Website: home-depot
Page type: billing-address
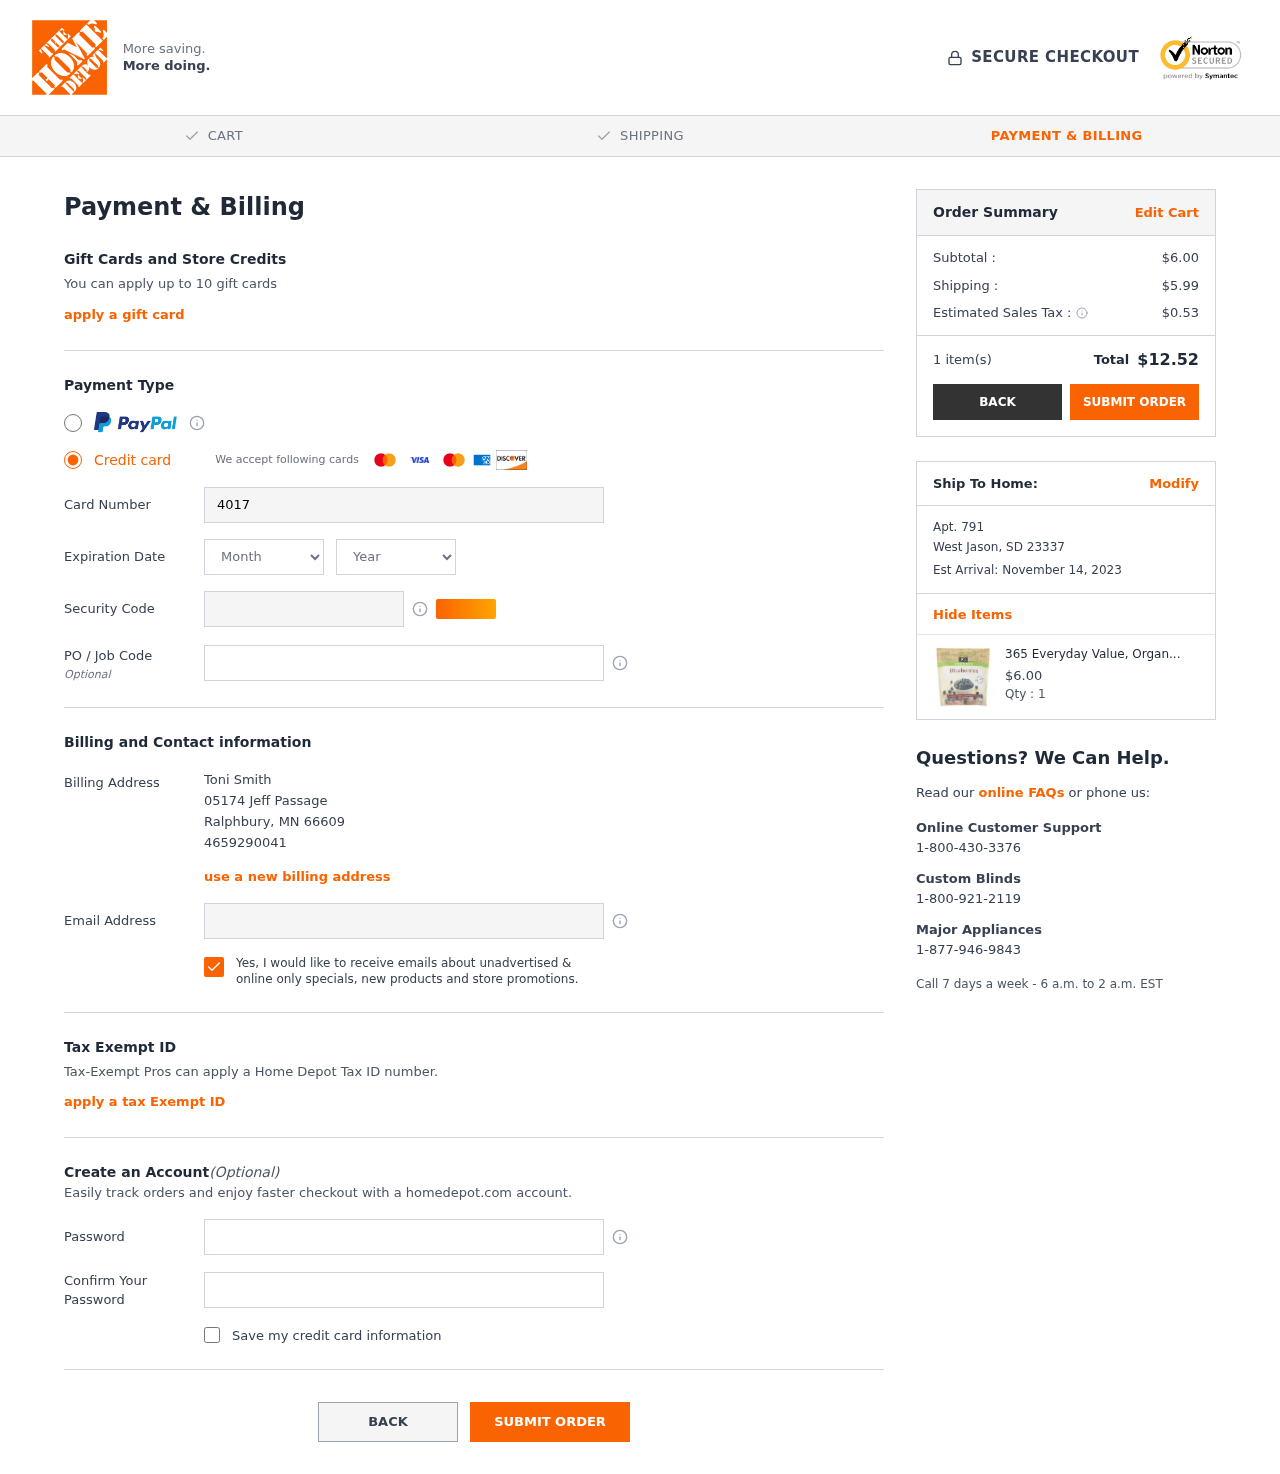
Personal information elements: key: PII_CARD_CVV
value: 117
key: PII_CARD_EXPIRY_MONTH
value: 09
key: PII_CARD_EXPIRY_YEAR
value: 26
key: PII_CARD_NUMBER
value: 4017 5871 8431 1255
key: PII_CITY
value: Ralphbury
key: PII_CITY2
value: West Jason
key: PII_EMAIL
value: toni.smith@hotmail.com
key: PII_FULLNAME
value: Toni Smith
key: PII_PHONE
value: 4659290041
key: PII_POSTCODE
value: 66609
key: PII_POSTCODE2
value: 23337
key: PII_STATE_ABBR
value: MN
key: PII_STATE_ABBR2
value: SD
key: PII_STREET
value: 05174 Jeff Passage
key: PII_STREET2
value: Apt. 791
Product elements: key: PRODUCT1_NAME
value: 365 Everyday Value, Organic Blueberries, 32 oz, (Frozen)
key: PRODUCT1_PRICE
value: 6
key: PRODUCT1_QUANTITY
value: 1
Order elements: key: ORDER_SUBTOTAL
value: $6.00
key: ORDER_SHIPPING_COST
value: $5.99
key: ORDER_TAX
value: $0.53
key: ORDER_NUM_ITEMS
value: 1 item(s)
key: ORDER_TOTAL
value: $12.52
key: ORDER_DELIVERY_DATE
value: Est Arrival: November 14, 2023